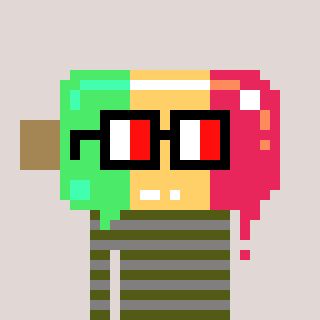
a pixel art character with square glasses with black frames and red eyes, a icepop-shaped head and a bluegrey-colored body on a warm background